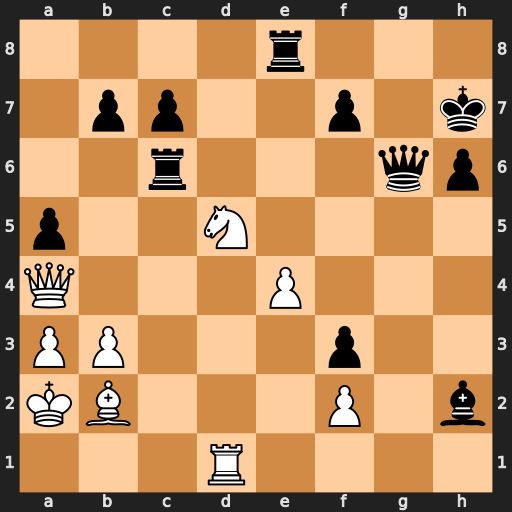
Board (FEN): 4r3/1pp2p1k/2r3qp/p2N4/Q3P3/PP3p2/KB3P1b/3R4
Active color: w
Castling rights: -
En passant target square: -
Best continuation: Nf6+ Qxf6 Bxf6